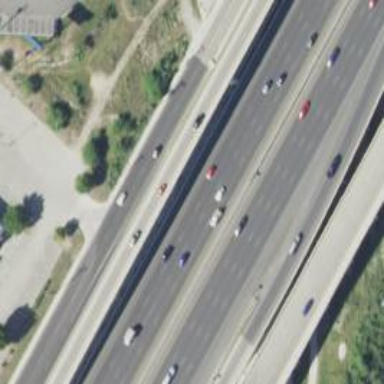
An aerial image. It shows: Motorway bridge with asphalt surface.